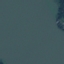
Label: SeaLake